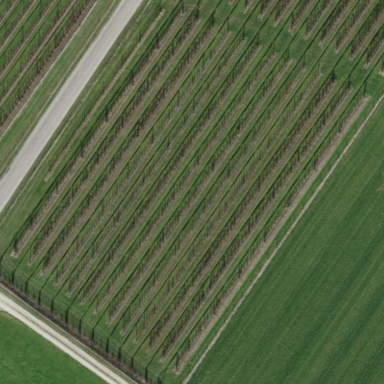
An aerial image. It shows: Orchard.